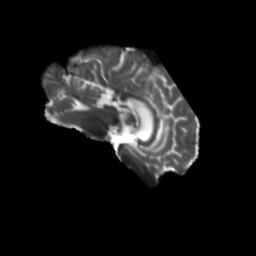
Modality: T2w
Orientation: sagittal
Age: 53
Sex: male
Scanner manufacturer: siemens
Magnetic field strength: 3 T
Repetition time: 5.47 s
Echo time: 0.0854 s